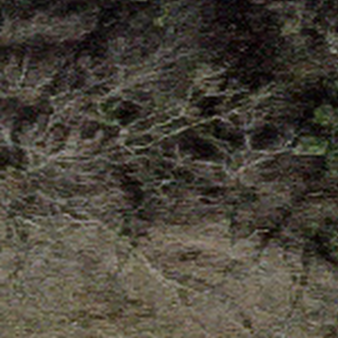
Label: other